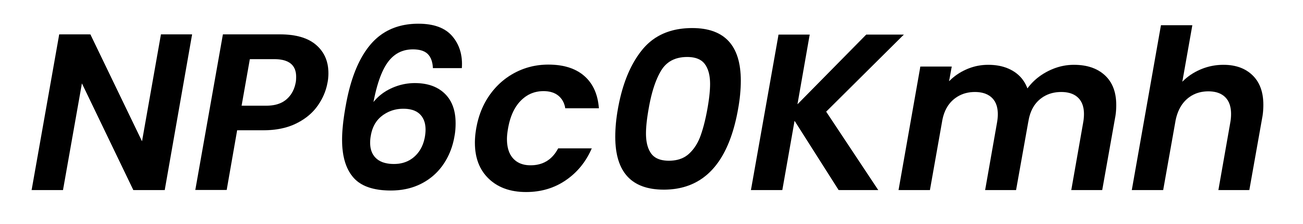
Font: Poppins-SemiBoldItalic